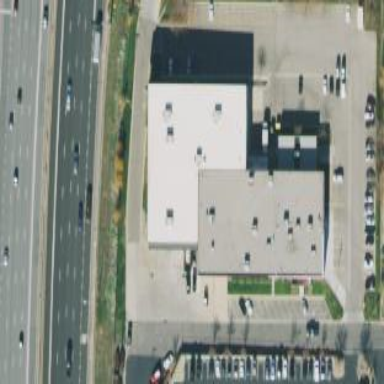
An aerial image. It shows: Warehouse building.